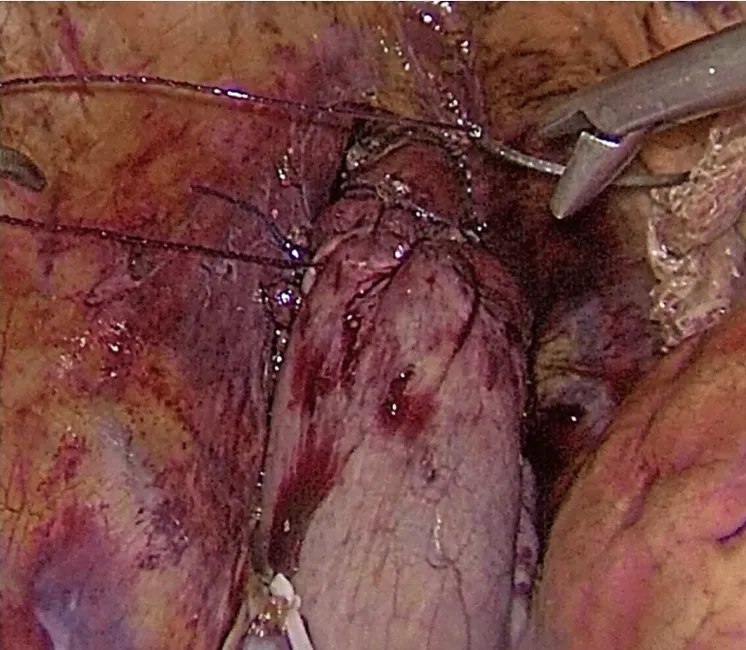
Thoracoscopic hand-sewn esophagogastroanastomosis.
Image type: medical_photograph (other_medical_photograph)